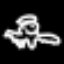
Label: angel